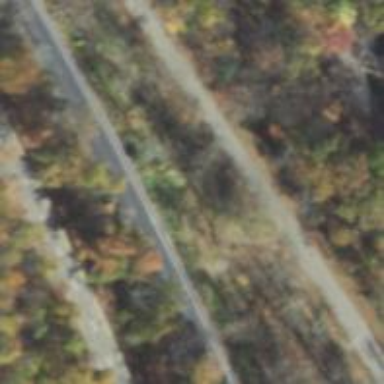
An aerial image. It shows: Trunk highway with expressway features.